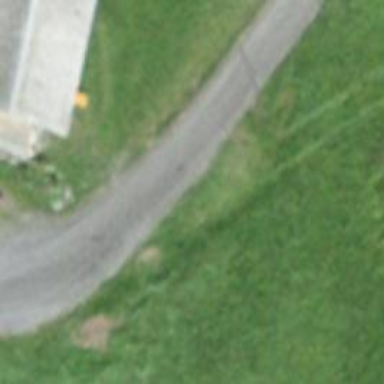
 categorized as unclassified. The road has grade1 tracktype."